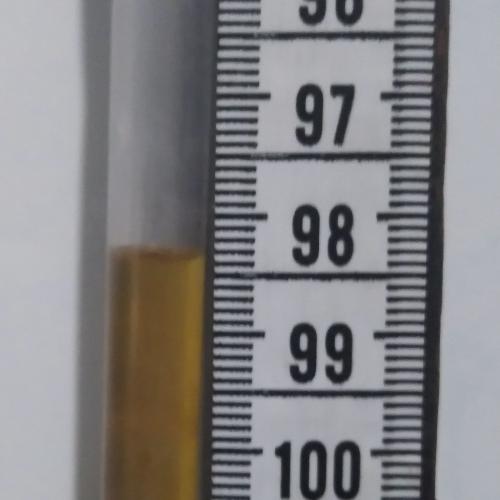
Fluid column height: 98.3 cm